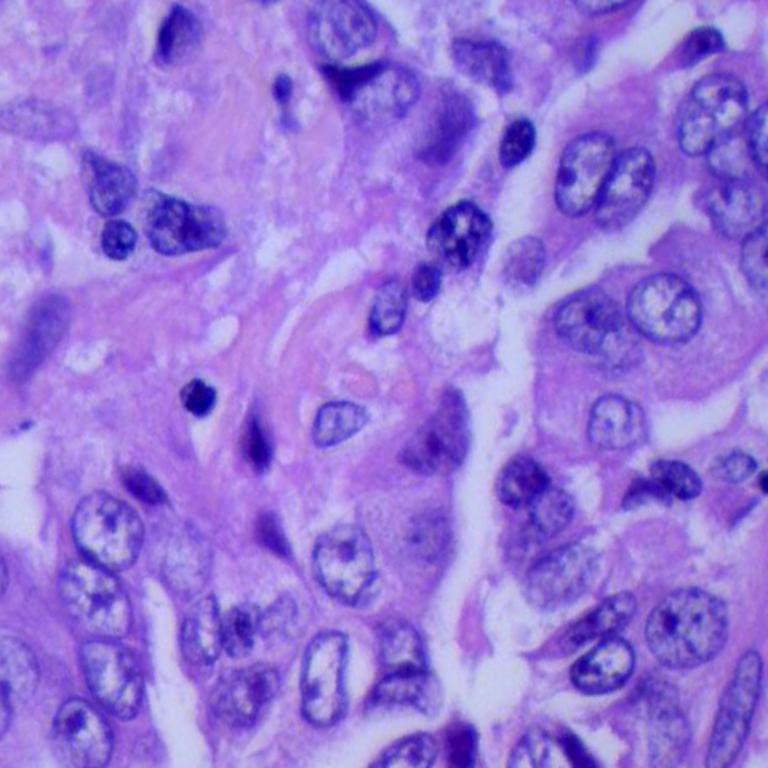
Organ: lung
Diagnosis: adenocarcinomas